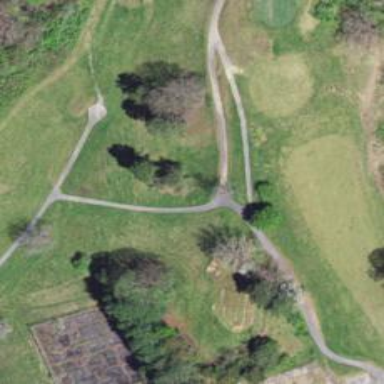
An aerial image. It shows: Service road designated as golf cart path.